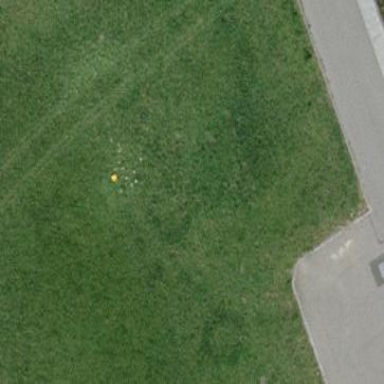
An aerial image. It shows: Grass pitch used for soccer.